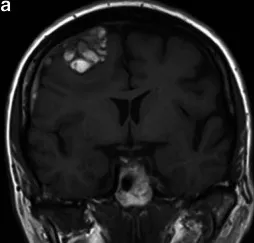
A; Preoperative MRI. T1 weighted image, coronal plane. A mass sized 32 * 30 * 35 mm on the surface of the right frontal lobe, with heterogeneous iso- hyperintensive signal (lesion has <<popcorn>> sign), right chronic subdural hematoma with midline brainshift 3 mm.
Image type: radiology (mri)